【题型】填空题　【知识点】立体几何　【难度】easy
如图，四边形 \(ABCD\) 是平行四边形，\(S\) 是平面 \(ABCD\) 外一点，\(M\) 为 \(SC\) 上一点，若 \(SA \parallel\) 平面 \(MDB\)，则 \(\frac{SM}{MC} = \underline{\quad\quad}\)。

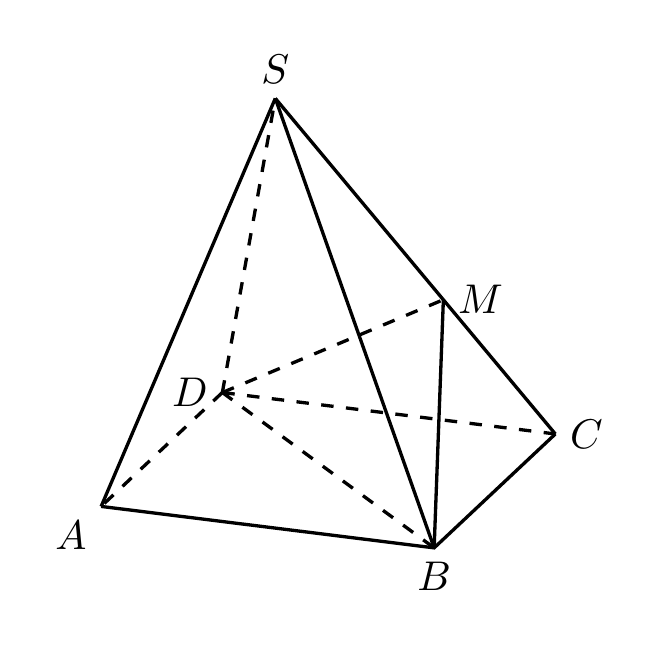
【解答】
\textbf{【答案】} \(\boldsymbol{1}\)

\vspace{0.3cm}
\noindent
\textbf{【详解】} 连接 \(AC\) 交 \(BD\) 于点 \(O\)，连接 \(OM\)，\\
因为四边形 \(ABCD\) 是平行四边形，所以 \(O\) 为 \(AC\) 的中点，\\
因为 \(SA \parallel\) 平面 \(MDB\)，平面 \(SAC \cap\) 平面 \(MDB = OM\)，\(SA \subset\) 平面 \(SAC\)，\\
所以 \(SA \parallel OM\)，\\
所以 \(M\) 为 \(SC\) 的中点，\\
所以 \(\frac{SM}{MC} = 1\)。\\
故答案为：\(1\)。

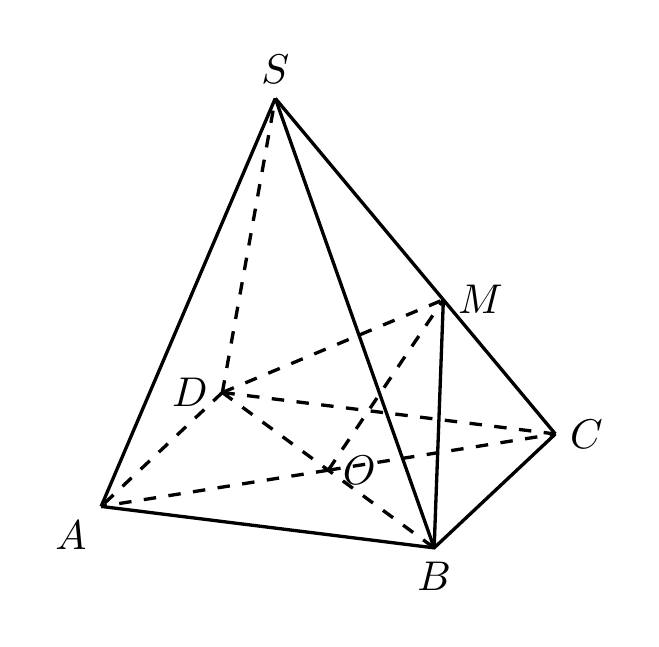